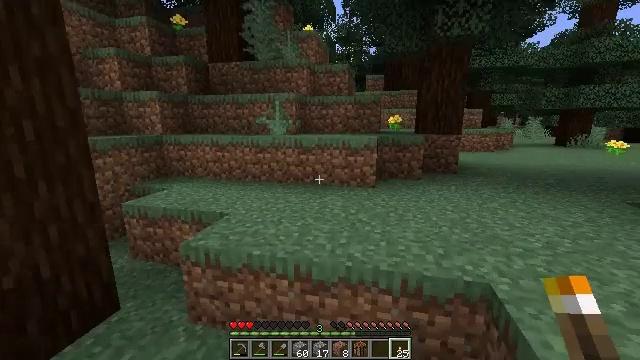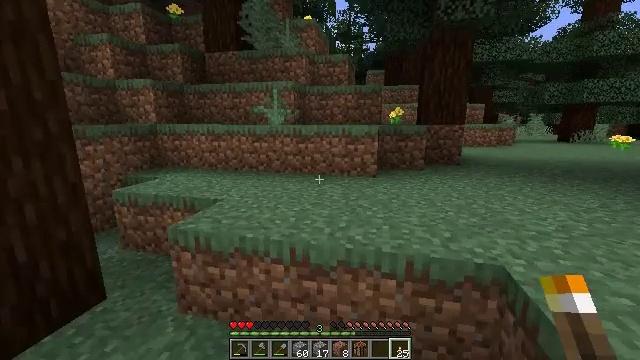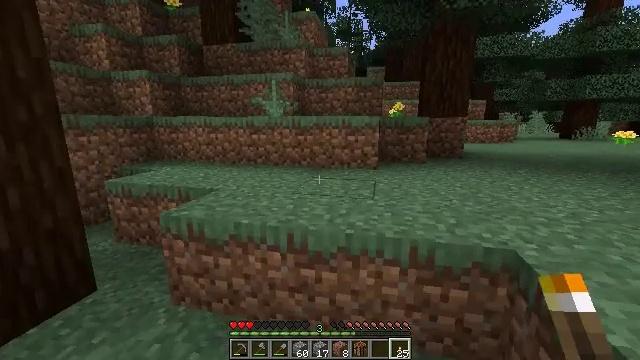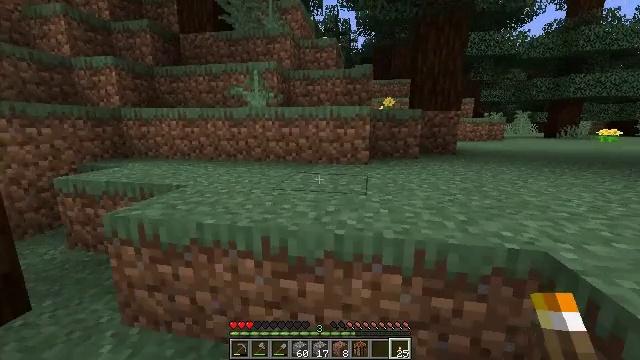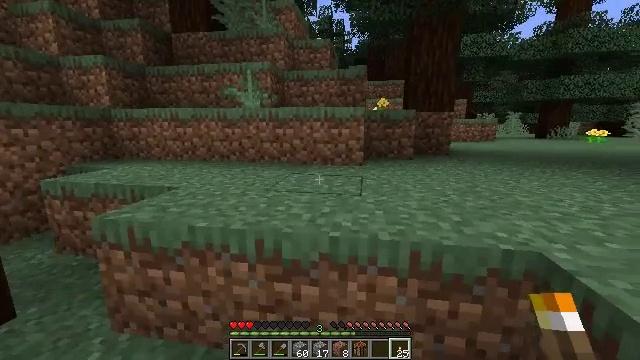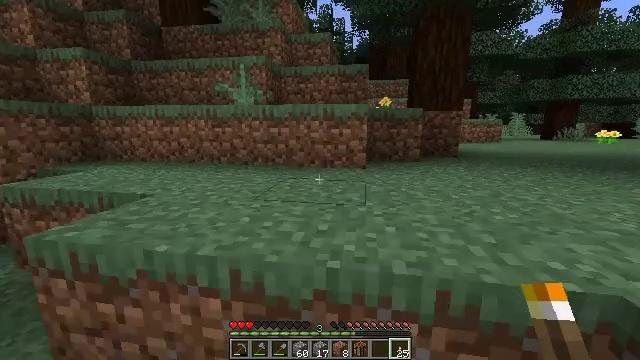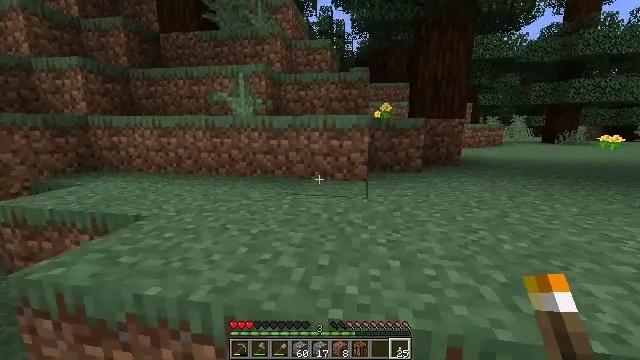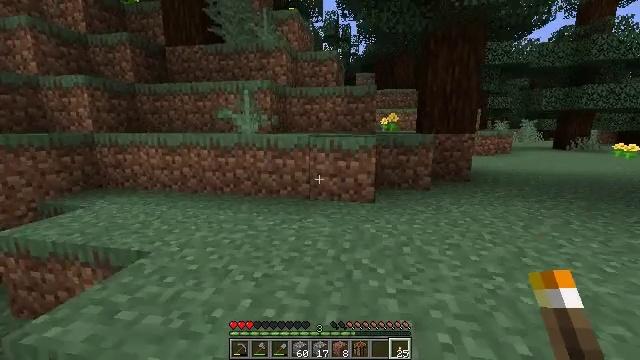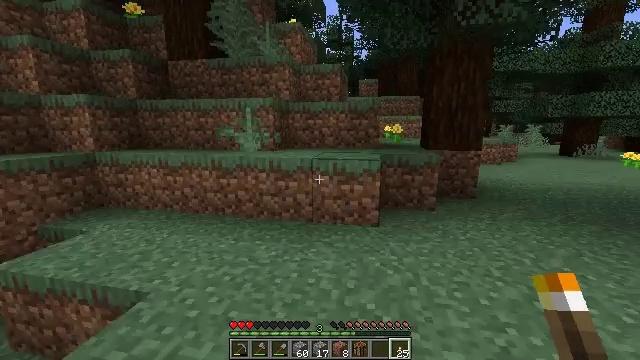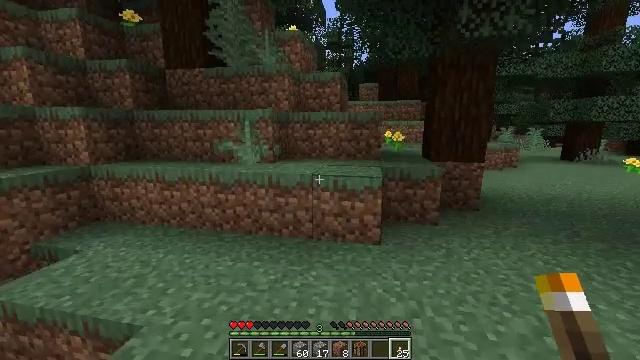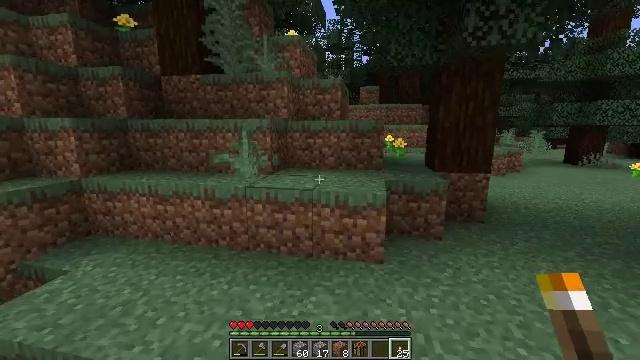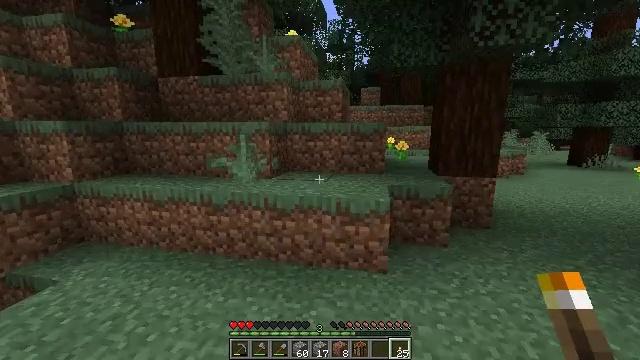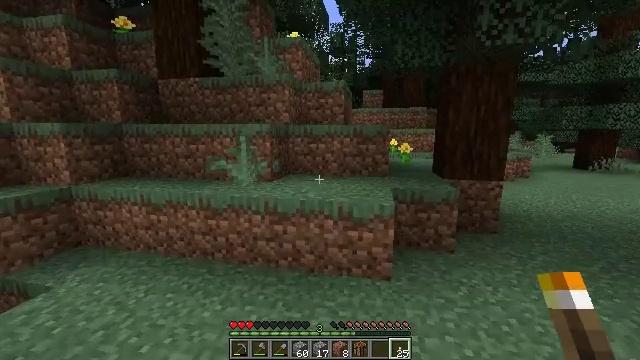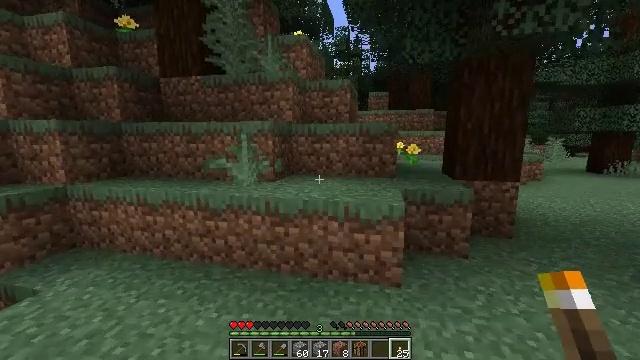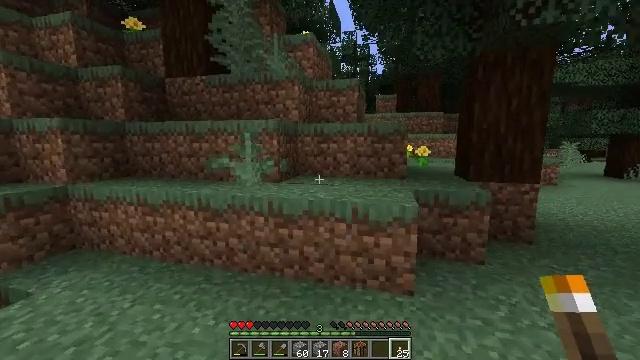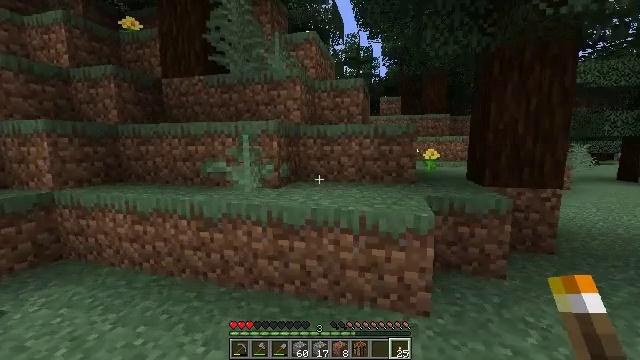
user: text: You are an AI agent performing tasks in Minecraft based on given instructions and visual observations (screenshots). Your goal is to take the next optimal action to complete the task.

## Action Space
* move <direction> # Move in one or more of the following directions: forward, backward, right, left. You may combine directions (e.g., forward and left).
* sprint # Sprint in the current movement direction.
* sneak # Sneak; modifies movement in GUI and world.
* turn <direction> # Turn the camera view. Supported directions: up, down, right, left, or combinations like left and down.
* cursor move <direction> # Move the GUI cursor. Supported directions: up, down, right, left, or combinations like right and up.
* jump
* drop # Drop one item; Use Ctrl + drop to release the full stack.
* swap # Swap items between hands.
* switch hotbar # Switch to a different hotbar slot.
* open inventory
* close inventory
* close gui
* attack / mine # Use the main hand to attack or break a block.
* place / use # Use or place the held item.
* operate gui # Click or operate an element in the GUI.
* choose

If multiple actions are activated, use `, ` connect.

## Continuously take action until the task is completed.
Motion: motion action
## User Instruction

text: Hunt fish.
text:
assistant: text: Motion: move forward
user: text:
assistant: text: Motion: move forward
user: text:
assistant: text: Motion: move forward, turn right
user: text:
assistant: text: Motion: move forward, turn right
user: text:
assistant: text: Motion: move forward
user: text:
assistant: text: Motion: move forward, jump
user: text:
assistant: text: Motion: move forward, turn left, jump
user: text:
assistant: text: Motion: move forward, jump
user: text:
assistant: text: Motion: move forward, jump
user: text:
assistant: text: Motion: move forward, jump
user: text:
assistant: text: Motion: move forward
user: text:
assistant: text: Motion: move forward
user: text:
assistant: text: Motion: move forward, turn left and up
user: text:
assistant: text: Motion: move forward, turn left and up
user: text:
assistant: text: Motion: move forward
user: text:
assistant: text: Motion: move forward
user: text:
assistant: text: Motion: move forward, turn up
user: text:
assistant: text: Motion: move forward
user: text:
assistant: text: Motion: move forward, turn up
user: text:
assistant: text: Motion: move forward, turn right and up
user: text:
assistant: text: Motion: move forward
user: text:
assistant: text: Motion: move forward, jump
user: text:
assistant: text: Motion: move forward, jump
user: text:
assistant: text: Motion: move forward, jump
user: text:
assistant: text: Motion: move forward, jump
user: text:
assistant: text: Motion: move forward
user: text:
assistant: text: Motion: move forward
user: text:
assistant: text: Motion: move forward
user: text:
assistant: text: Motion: move forward
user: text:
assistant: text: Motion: move forward, jump